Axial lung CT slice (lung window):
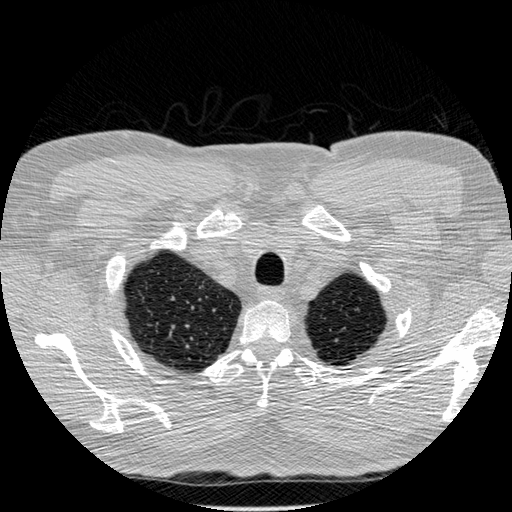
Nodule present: no